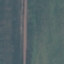
Label: AnnualCrop